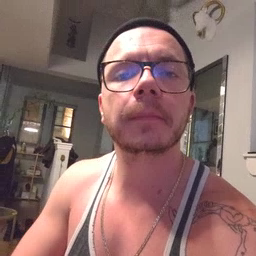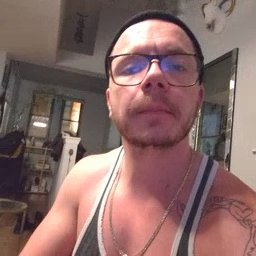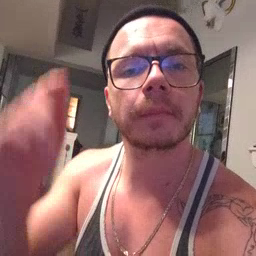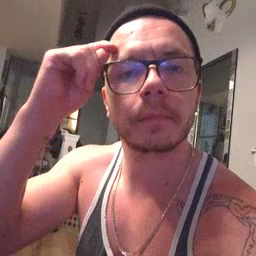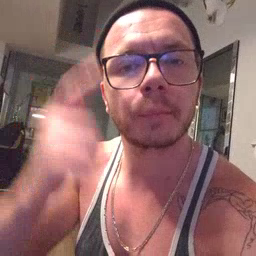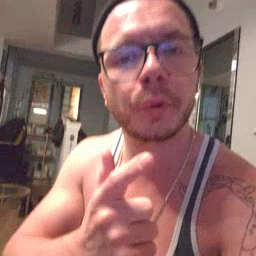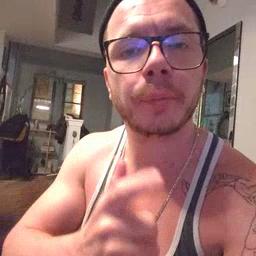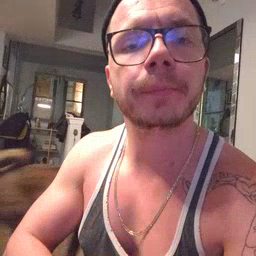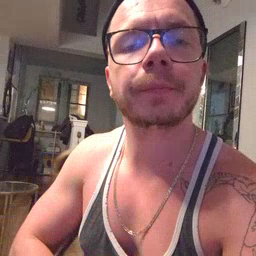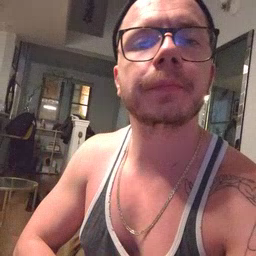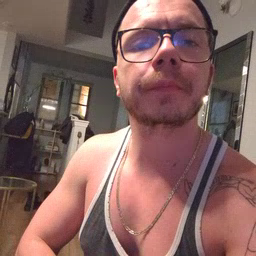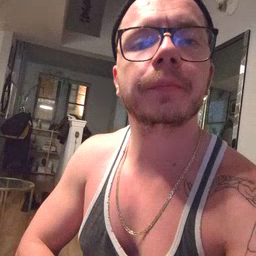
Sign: brother